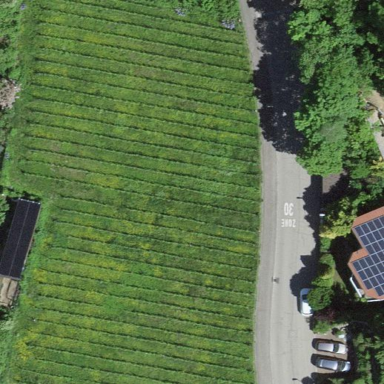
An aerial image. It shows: Vineyard where grapes are grown.